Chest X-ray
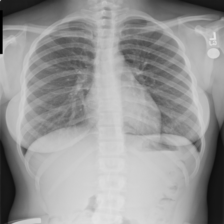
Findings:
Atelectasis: negative
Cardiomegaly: negative
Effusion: negative
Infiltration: negative
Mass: negative
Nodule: negative
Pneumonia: negative
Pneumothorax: negative
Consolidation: negative
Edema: negative
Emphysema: negative
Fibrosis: negative
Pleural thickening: negative
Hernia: negative